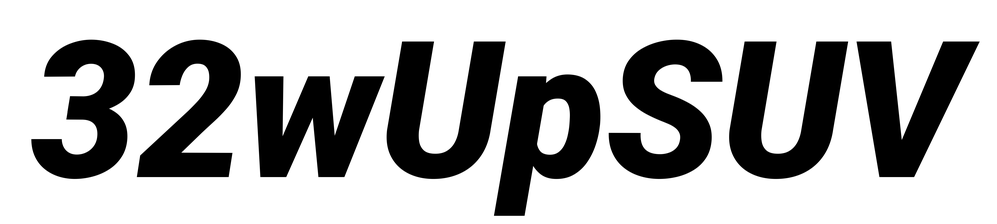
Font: Roboto-Italic_Black_Italic